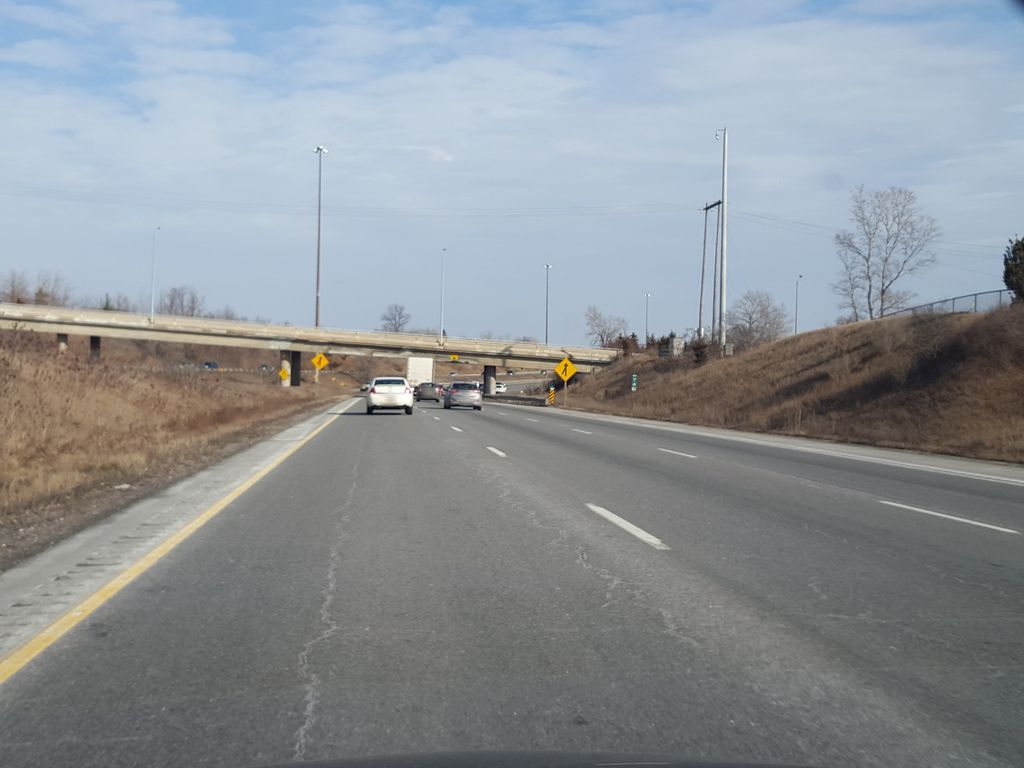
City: hamilton